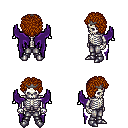
a pixel art fantasy rpg character, male body template, skeleton, purple wings, metal pants, brunette curly afro hairstyle, iron tiara, metal boots, four views (front, back, left, right), 2x2 character sprite sheet, small pixel art, hard edges, no anti-aliasing